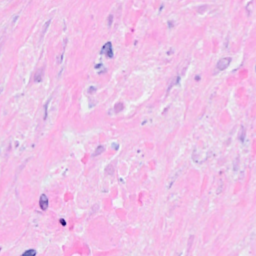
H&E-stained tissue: Breast